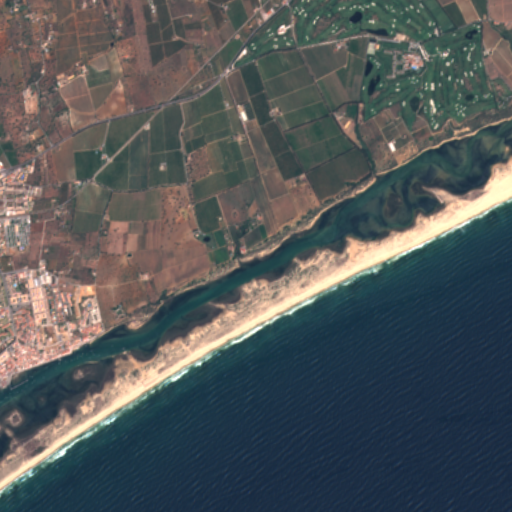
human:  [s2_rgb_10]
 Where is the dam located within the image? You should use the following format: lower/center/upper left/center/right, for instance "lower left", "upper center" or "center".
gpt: The dam is located in the upper right of the image.
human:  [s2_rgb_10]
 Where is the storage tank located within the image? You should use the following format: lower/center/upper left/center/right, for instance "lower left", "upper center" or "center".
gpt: The storage tank is located in the upper right of the image.
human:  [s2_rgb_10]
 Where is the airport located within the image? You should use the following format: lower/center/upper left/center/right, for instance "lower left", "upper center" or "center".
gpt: There is no airport in the image.